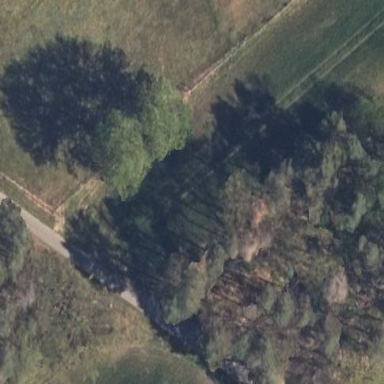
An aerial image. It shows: Forest area.